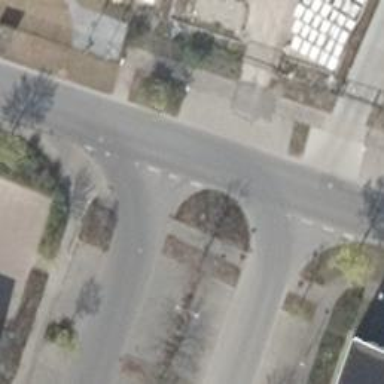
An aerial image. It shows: Sidewalk along the footway.